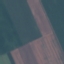
Label: AnnualCrop